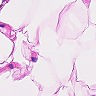
Metastatic tissue present: no